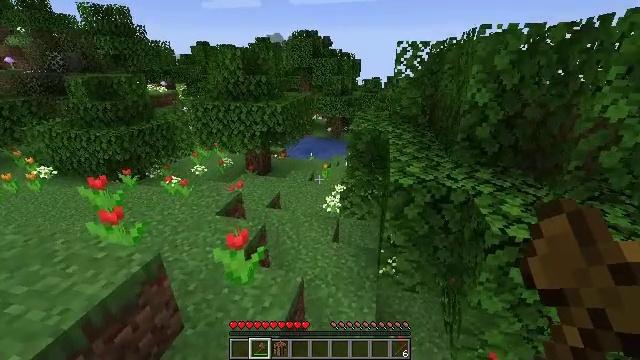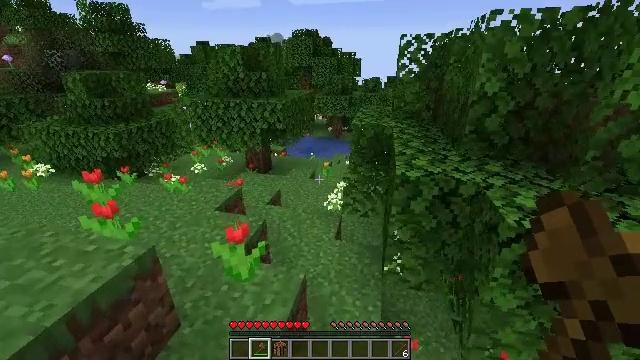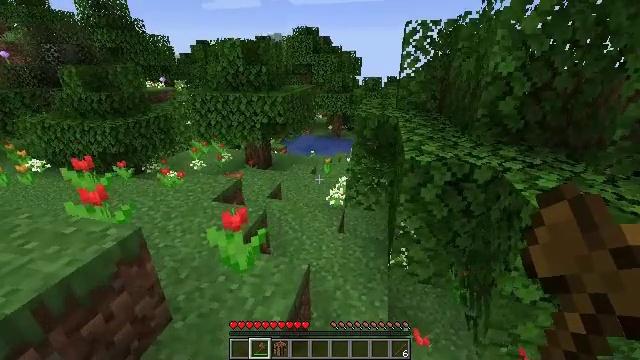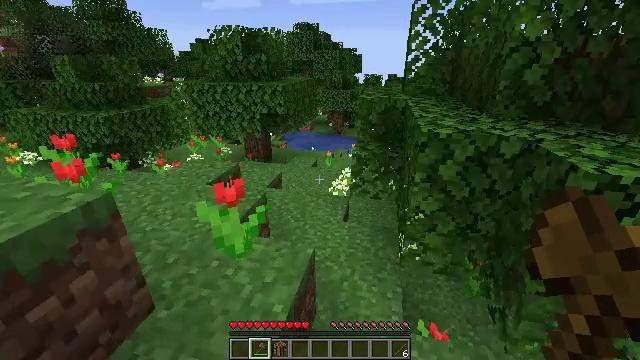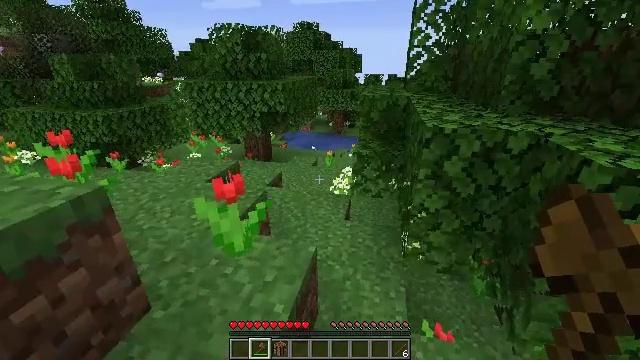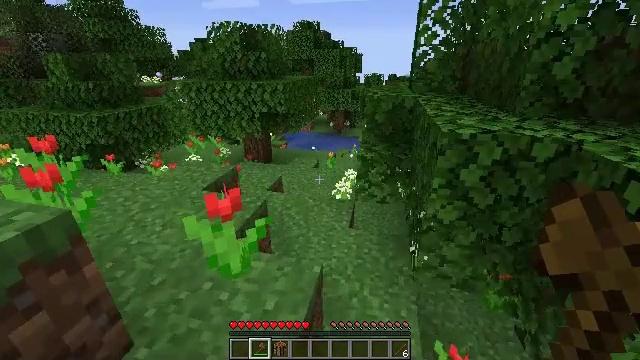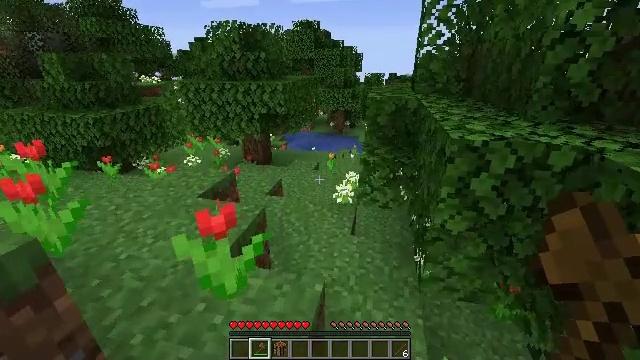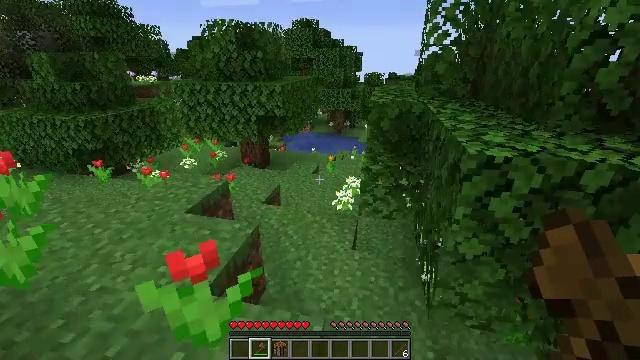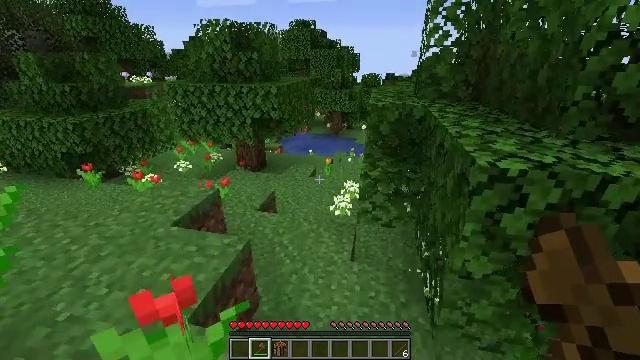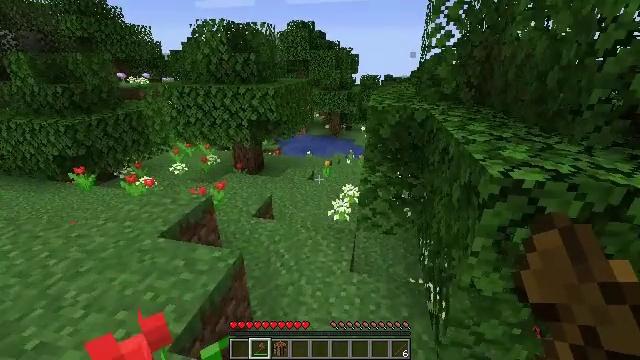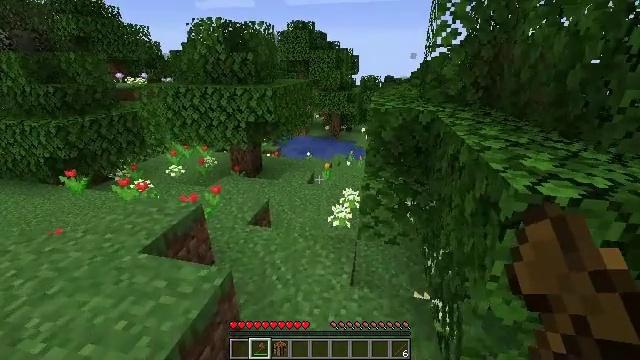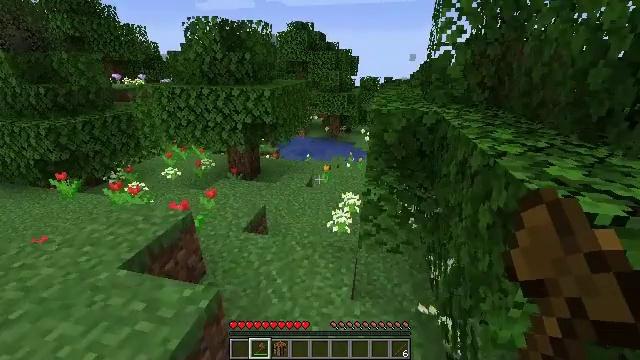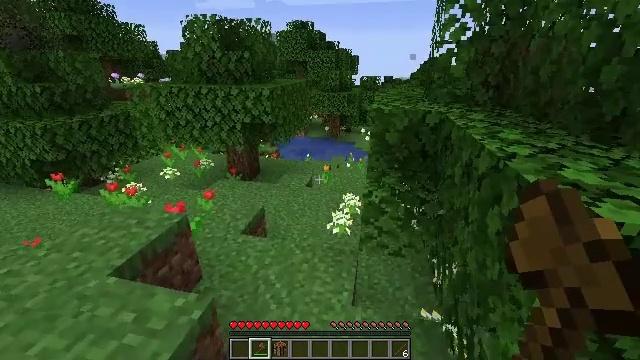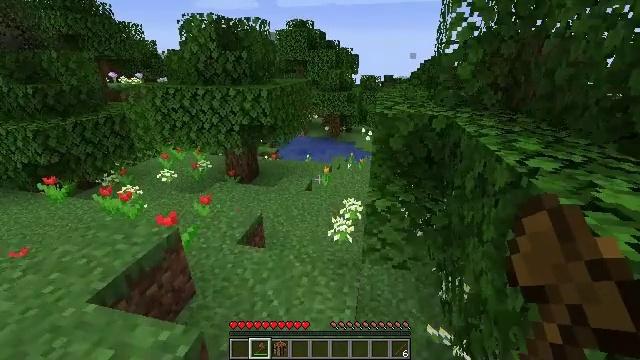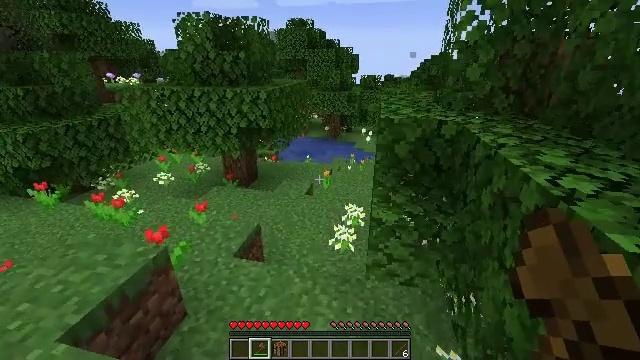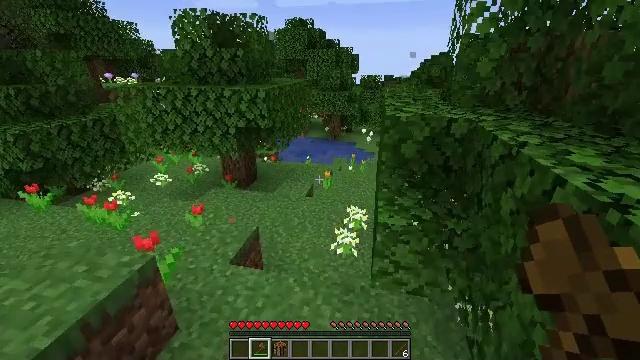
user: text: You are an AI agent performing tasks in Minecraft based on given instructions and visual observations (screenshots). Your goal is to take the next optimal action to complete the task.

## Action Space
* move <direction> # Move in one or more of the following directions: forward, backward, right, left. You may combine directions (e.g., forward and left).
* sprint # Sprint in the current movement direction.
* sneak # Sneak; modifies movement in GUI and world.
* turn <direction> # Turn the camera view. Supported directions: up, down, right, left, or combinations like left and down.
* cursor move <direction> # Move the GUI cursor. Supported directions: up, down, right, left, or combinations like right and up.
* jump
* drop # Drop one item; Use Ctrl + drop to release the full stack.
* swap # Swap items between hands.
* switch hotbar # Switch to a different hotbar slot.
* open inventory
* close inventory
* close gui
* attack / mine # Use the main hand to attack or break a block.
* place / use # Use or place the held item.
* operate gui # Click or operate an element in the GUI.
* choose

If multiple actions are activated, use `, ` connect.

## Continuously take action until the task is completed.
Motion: motion action
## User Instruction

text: Kill the sheep.
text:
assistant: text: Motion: move forward
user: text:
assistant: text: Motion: move forward
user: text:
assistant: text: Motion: move forward
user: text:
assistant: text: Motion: move forward
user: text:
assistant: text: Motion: move forward
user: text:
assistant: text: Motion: move forward
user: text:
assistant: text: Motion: move forward
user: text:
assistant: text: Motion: move forward
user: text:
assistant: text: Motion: move forward
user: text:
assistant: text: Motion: move forward
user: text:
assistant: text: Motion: move forward
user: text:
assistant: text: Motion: move forward
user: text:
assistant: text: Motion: move forward
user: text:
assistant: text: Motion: move forward
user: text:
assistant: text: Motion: move forward
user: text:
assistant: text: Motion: move forward
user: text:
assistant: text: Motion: move forward
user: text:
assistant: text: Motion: move forward, turn right
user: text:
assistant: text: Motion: move forward, turn right
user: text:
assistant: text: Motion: move forward
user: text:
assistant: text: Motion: move forward, turn right
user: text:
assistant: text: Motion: move forward, turn right
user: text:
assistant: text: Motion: move forward and move left
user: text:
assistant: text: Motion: move forward and move left
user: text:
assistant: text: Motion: move forward and move left
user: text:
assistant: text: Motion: move forward, turn right
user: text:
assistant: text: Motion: move forward
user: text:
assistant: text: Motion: move forward, turn right
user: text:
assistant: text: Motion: move forward
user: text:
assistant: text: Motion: move forward, turn right